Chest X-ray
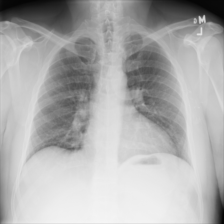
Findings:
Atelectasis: negative
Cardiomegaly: negative
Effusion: negative
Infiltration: negative
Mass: negative
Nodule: negative
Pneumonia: negative
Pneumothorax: negative
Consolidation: negative
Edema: negative
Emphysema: negative
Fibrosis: negative
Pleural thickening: negative
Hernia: negative